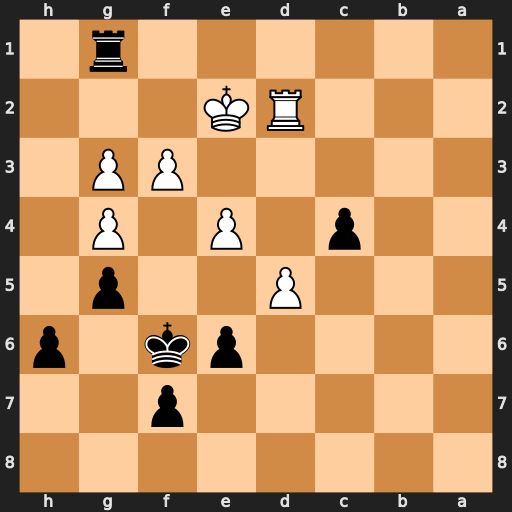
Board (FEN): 8/5p2/4pk1p/3P2p1/2p1P1P1/5PP1/3RK3/6r1
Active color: b
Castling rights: -
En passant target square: -
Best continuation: Rg2+ Ke3 Rxd2 Kxd2 exd5 Ke3 Ke5